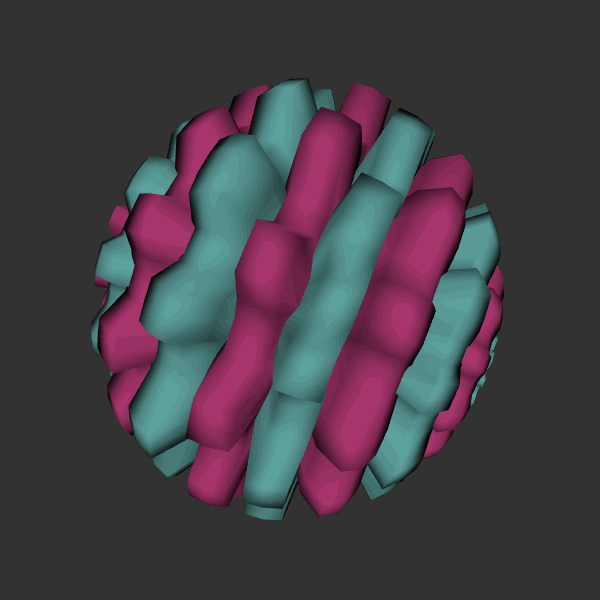
Background: dark